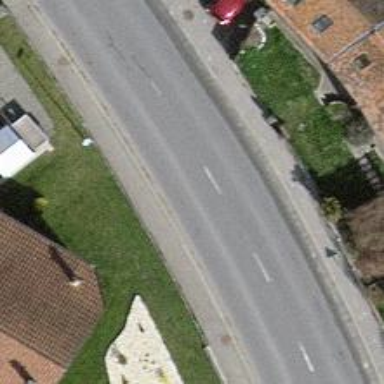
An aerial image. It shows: Tertiary road.